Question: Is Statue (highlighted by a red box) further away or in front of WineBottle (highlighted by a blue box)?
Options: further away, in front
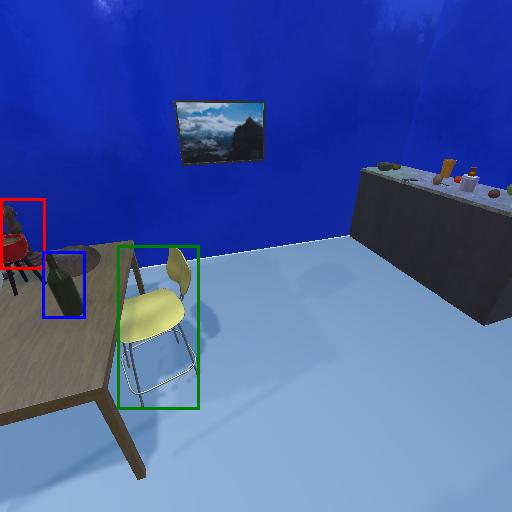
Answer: further away